Question: I am using custom labels and I faced problem when x-axis label imposes on another x-axis label, and I can't find out how to hide those labels when user zoom out on scatter plot (in real time).
See the print-screen below: I want to hide "August 2012" label.
How can I do that?

Here below code I am using:
'''
CPTXYAxis *x = axisSet.xAxis;
x.orthogonalCoordinateDecimal = CPTDecimalFromInteger(0);
x.majorIntervalLength = CPTDecimalFromInteger(150);
x.minorTicksPerInterval = 5;
x.axisConstraints = [CPTConstraints constraintWithLowerOffset:0.0f];
x.labelingPolicy=CPTAxisLabelingPolicyNone;
NSUInteger labelLocation = 0;
NSMutableArray *customLabels = [NSMutableArray arrayWithCapacity:[objects count]];
NSMutableSet *xMajorLocations = [NSMutableSet setWithCapacity:[objects count]];
for (NSInteger i = 0; i < [objects count]; i++) {
NSManagedObject *theLine = [objects objectAtIndex:i];
NSDateFormatter *dateFormatter = [[NSDateFormatter alloc] init];
NSString *sPeriodText = @"";
[dateFormatter setDateFormat:@"MMMM yyyy"];
sPeriodText = [dateFormatter stringFromDate:[theLine valueForKey:@"period_start"]];
CPTAxisLabel *newLabel = [[CPTAxisLabel alloc] initWithText:sPeriodText textStyle:labelTextStyle];
newLabel.tickLocation = CPTDecimalFromInteger(labelLocation++);
newLabel.offset = x.labelOffset + x.majorTickLength;
[customLabels addObject:newLabel];
[xMajorLocations addObject:[NSNumber numberWithFloat:labelLocation-1]];
}
x.axisLabels = [NSSet setWithArray:customLabels];
x.majorTickLocations = xMajorLocations;
'''
Thank you!
P.S. I was trying to use labelExclusionRanges of CPTAxis, but it didn't work with custom labels.
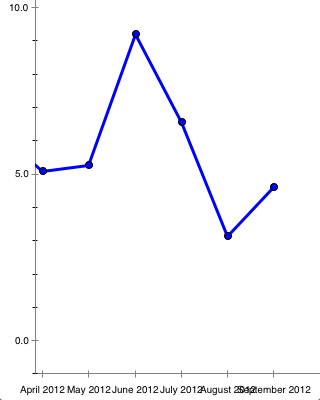
Answer: Find out how to make it. Because I used the date format as x-axis label, I need to use a CPTTimeFormatter + preferredNumberOfMajorTicks, not custom labels!
Here is a code below:
'''
...
NSManagedObject *theLineFirst = [objects objectAtIndex:0];
NSManagedObject *theLineLast = [objects objectAtIndex:[objects count]-1];
NSDate *refDate = [NSDate dateWithTimeInterval:0 sinceDate:[theLineFirst valueForKey:@"period_start"]];
NSTimeInterval secondsBetween = [[theLineLast valueForKey:@"period_start"] timeIntervalSinceDate:[theLineFirst valueForKey:@"period_start"]];
NSTimeInterval onePart = secondsBetween/[objects count];
CPTXYPlotSpace *plotSpace = (CPTXYPlotSpace *)graph.defaultPlotSpace;
plotSpace.delegate = self;
plotSpace.allowsUserInteraction = YES;
plotSpace.xRange = [CPTPlotRange plotRangeWithLocation:CPTDecimalFromInteger(-onePart) length:CPTDecimalFromInteger(secondsBetween+onePart*2)];
plotSpace.yRange = [CPTPlotRange plotRangeWithLocation:CPTDecimalFromInteger(minCData) length:CPTDecimalFromInteger(abs(maxCData-minCData))];
plotSpace.globalXRange = plotSpace.xRange;
plotSpace.globalYRange = plotSpace.yRange;
// Axes
CPTXYAxisSet *axisSet = (CPTXYAxisSet *)graph.axisSet;
CPTXYAxis *x = axisSet.xAxis;
x.orthogonalCoordinateDecimal = CPTDecimalFromInteger(0);
x.majorIntervalLength = CPTDecimalFromInteger(5);
x.minorTicksPerInterval = 0;
x.axisConstraints = [CPTConstraints constraintWithLowerOffset:0.0f];
x.labelingPolicy = CPTAxisLabelingPolicyAutomatic;
// added for date
NSDateFormatter *dateFormatter = [[NSDateFormatter alloc] init];
[dateFormatter setDateFormat:@"MMMM yyyy"];
CPTTimeFormatter *timeFormatter = [[CPTTimeFormatter alloc] initWithDateFormatter:dateFormatter];
timeFormatter.referenceDate = refDate;
axisSet.xAxis.labelFormatter = timeFormatter;
x.preferredNumberOfMajorTicks = 4;
...
-(NSUInteger)numberOfRecordsForPlot:(CPTPlot *)plot {
return [objects count];
}
-(NSNumber *)numberForPlot:(CPTPlot *)plot field:(NSUInteger)fieldEnum recordIndex:(NSUInteger)index {
NSManagedObject *theLineFirst = [objects objectAtIndex:0];
NSManagedObject *theLine = [objects objectAtIndex:index];
NSTimeInterval secondsBetween = [[theLine valueForKey:@"period_start"] timeIntervalSinceDate:[theLineFirst valueForKey:@"period_start"]];
switch (fieldEnum) {
case CPTScatterPlotFieldX:
return [NSNumber numberWithDouble:secondsBetween];
case CPTScatterPlotFieldY:
return [NSNumber numberWithDouble:[[theLine valueForKey:@"cdata"] doubleValue]];
}
return [NSDecimalNumber zero];
}
'''
And that's all!